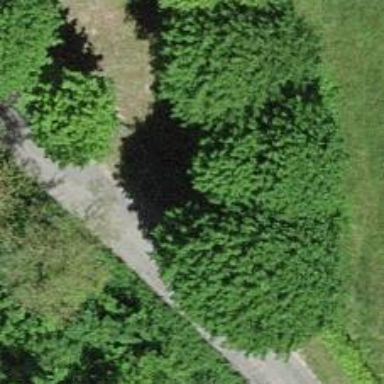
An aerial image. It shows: Brown bench.